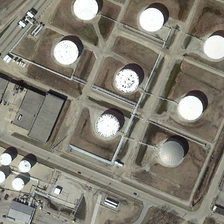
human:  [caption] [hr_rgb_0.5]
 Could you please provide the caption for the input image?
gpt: some storage tanks are near several buildings .

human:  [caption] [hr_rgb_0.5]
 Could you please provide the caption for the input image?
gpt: some storage tanks are near several buildings .

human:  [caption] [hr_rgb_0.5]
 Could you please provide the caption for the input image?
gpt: some storage tanks are near several buildings .

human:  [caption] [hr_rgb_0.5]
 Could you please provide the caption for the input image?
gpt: some storage tanks are near several buildings .

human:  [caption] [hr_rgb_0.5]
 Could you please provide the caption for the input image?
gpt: some storage tanks are near several buildings .